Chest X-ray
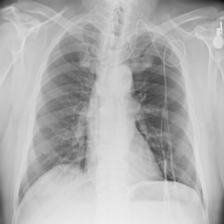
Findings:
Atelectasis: negative
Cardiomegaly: negative
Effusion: negative
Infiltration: negative
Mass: negative
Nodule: negative
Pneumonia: negative
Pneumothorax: negative
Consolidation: negative
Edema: negative
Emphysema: negative
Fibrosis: negative
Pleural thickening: negative
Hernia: negative